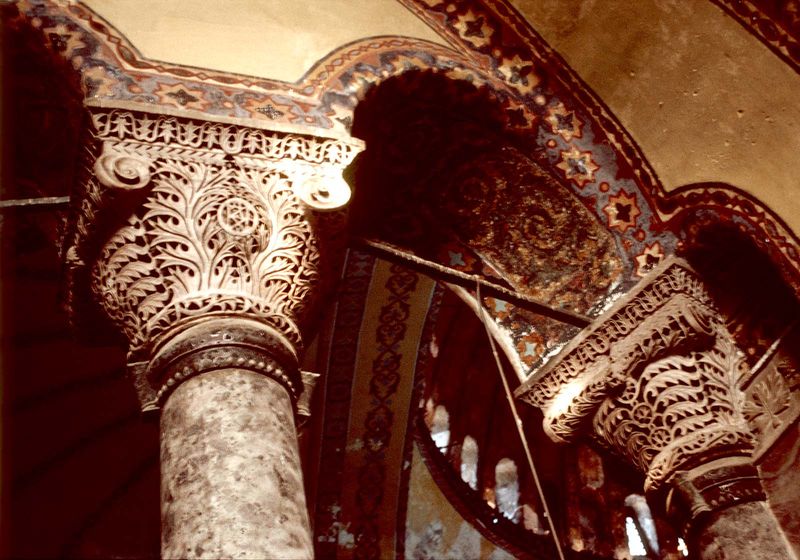
Titel: Kirche der Heiligen Sergius und Bacchus (Kücük Ayasofya Camii)
Standort: Istanbul, Sultanahmet (EU - Türkei)
Schlagwörter: blätter, blumen, bunt, licht, marmor, säule, säulen, malerei, ornament, stein, kirche, pflanze, bogen, farben, kissen, detail, verzierung, plastik, plinthe, foto, stütze, umgang, gewölbe, orient, orientalisch, stern, dom, kathedrale, kapitell, ranke, laibung, voluten, volute, gefasst, schnecke, figürlich, abakus, akanthus, romanisch, muslimisch, islamisch, bohrlöcher, pflanzenranke, blgen